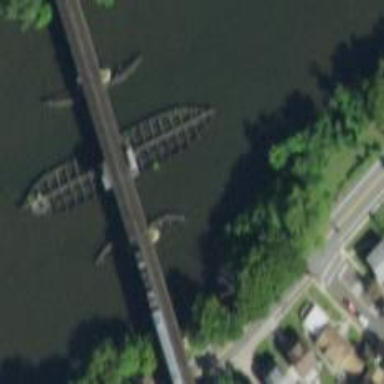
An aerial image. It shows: Swing bridge for railway crossing.